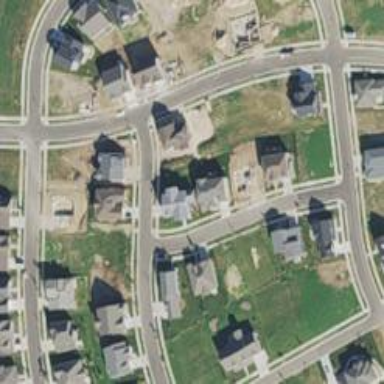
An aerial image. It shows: Neighborhood.